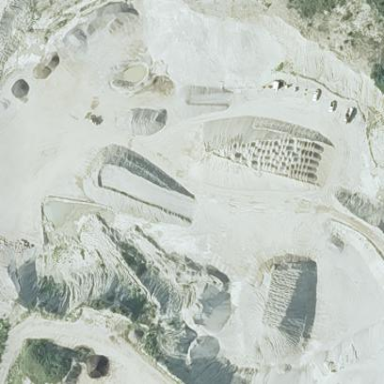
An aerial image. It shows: Quarry used for extracting aggregates.